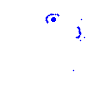
Particle: pion